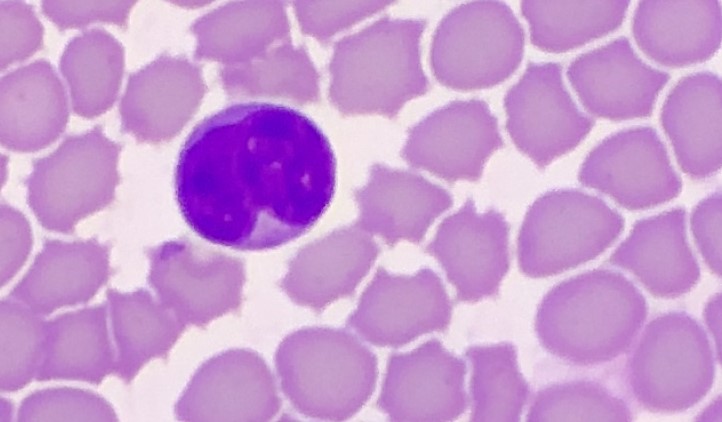
White blood cell type: Lymphocyte